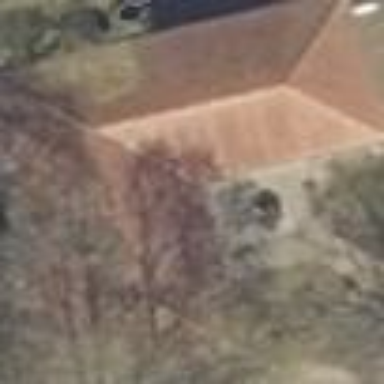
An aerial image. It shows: Shed.